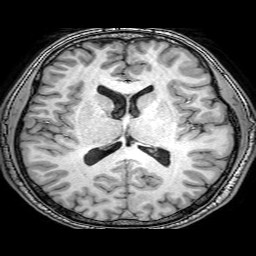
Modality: T1w
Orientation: coronal
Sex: male
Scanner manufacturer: philips
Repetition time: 0.008135 s
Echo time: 0.00373 s